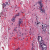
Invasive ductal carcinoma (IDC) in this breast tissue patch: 0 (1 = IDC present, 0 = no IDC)